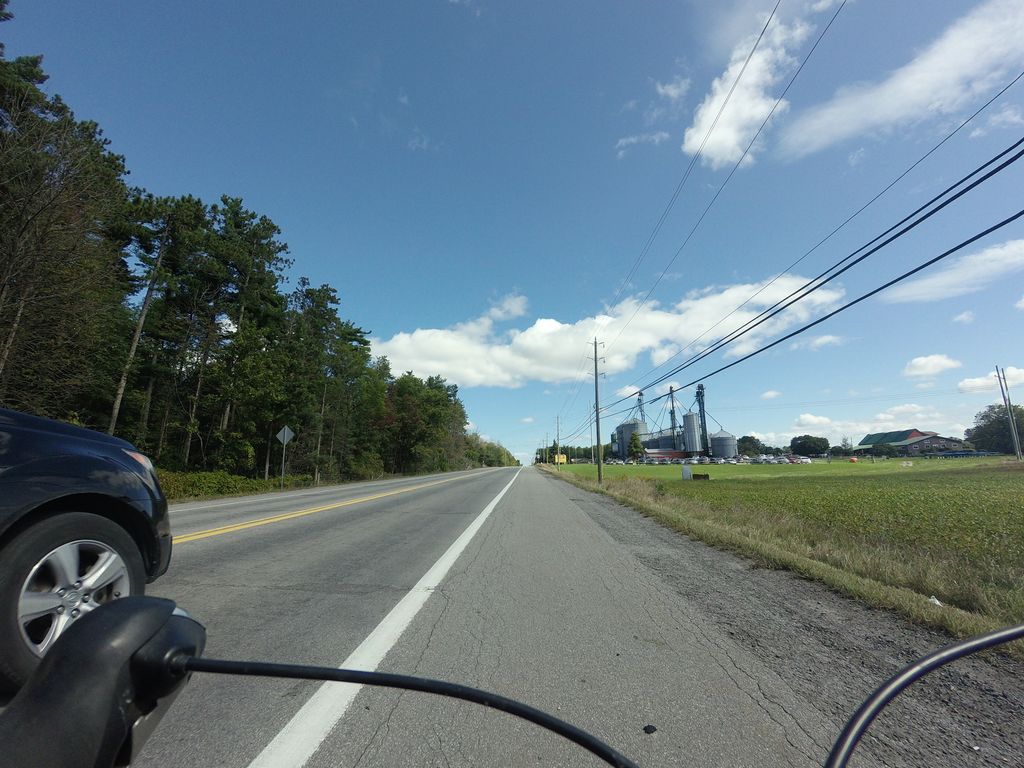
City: ottawa-gatineau